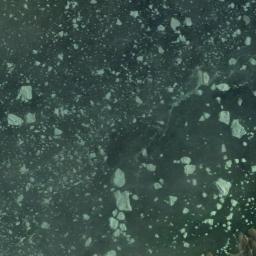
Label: sea_ice